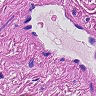
Metastatic tissue present: no